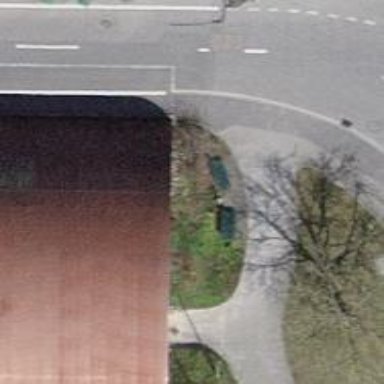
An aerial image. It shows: Bench for seating.